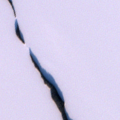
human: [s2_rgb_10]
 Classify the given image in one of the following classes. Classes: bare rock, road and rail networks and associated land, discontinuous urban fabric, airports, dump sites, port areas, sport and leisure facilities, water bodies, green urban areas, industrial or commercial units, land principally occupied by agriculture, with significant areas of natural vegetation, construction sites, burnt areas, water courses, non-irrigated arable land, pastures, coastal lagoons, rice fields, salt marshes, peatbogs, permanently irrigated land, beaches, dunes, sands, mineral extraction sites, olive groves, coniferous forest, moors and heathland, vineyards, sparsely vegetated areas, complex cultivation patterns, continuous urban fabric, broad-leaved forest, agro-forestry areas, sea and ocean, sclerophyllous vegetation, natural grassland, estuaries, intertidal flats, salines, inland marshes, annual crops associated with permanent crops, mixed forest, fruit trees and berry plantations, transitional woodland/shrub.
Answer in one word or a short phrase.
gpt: water bodies